Interaction volume radius: 10 \u00c5
Interaction volume height: 15 \u00c5
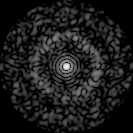
Disorder parameter: 0.8517